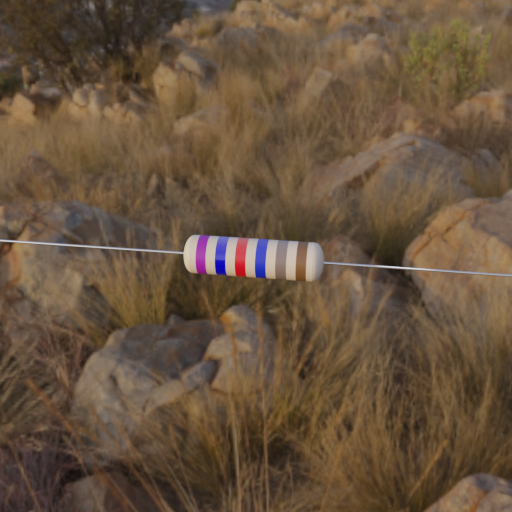
Resistor colour bands (in order): violet, blue, red, blue, gray, brown